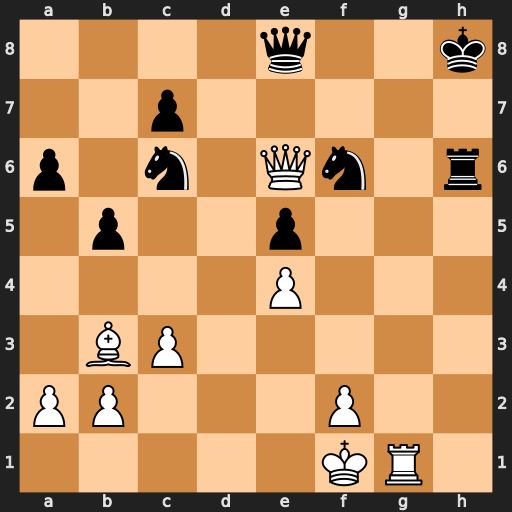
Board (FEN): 4q2k/2p5/p1n1Qn1r/1p2p3/4P3/1BP5/PP3P2/5KR1
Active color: w
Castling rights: -
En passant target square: -
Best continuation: Qxe8+ Nxe8 Rg8+ Kh7 Rxe8